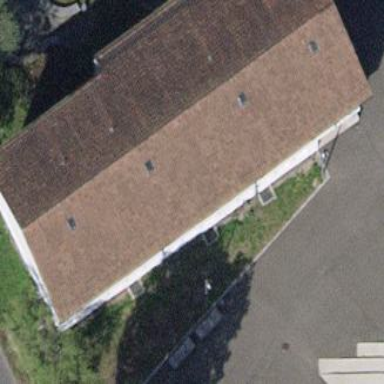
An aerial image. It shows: School building.